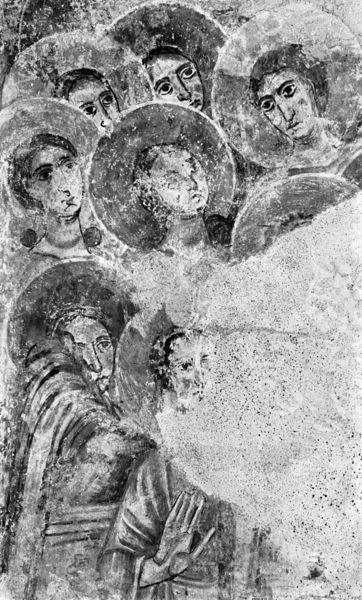
Titel: Wandmalerei aus San Quirce de Pedret (ursprünglich)
Institution: Solsona, Museu Diocesà i Comarcal
Schlagwörter: hand, kopf, mann, umhang, weiß, menschen, grau, köpfe, mund, männer, nase, schwarz, blick, gesichter, blicke, falten, gesicht, kirche, auge, haare, gewänder, personen, lippen, kreis, schwarz-weiß, kreise, fragment, kaputt, heiligenschein, putz, halbprofil, nimbus, christlich, mittelalter, segnung, zerstört, heilige, fresko, blasen, riss, haende, halo, apostel, beschädigt, fehlstellen, tünche, ahdn, feherl, männer augen